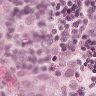
Metastatic tissue present: yes